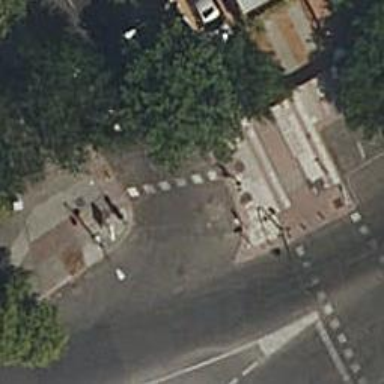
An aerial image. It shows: Crossing with traffic signals.